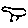
Label: bird